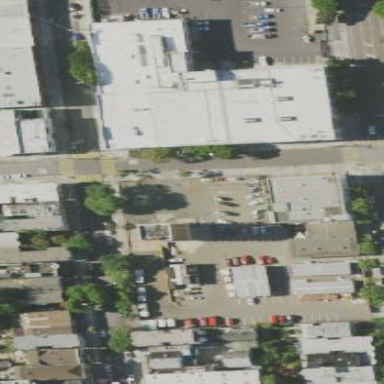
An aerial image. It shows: Assembly point for emergencies.